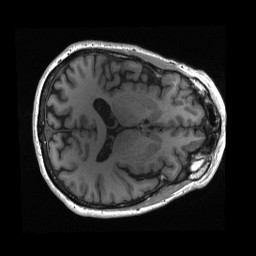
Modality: T1w
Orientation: axial
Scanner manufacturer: siemens
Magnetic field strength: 3 T
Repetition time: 2.3 s
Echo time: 0.00285 s